Lunar surface albedo tile
Center latitude: 9.75
Center longitude: 23.626
Resolution (meters per pixel, mean): 182.14
Tile area (km^2): 34660.21
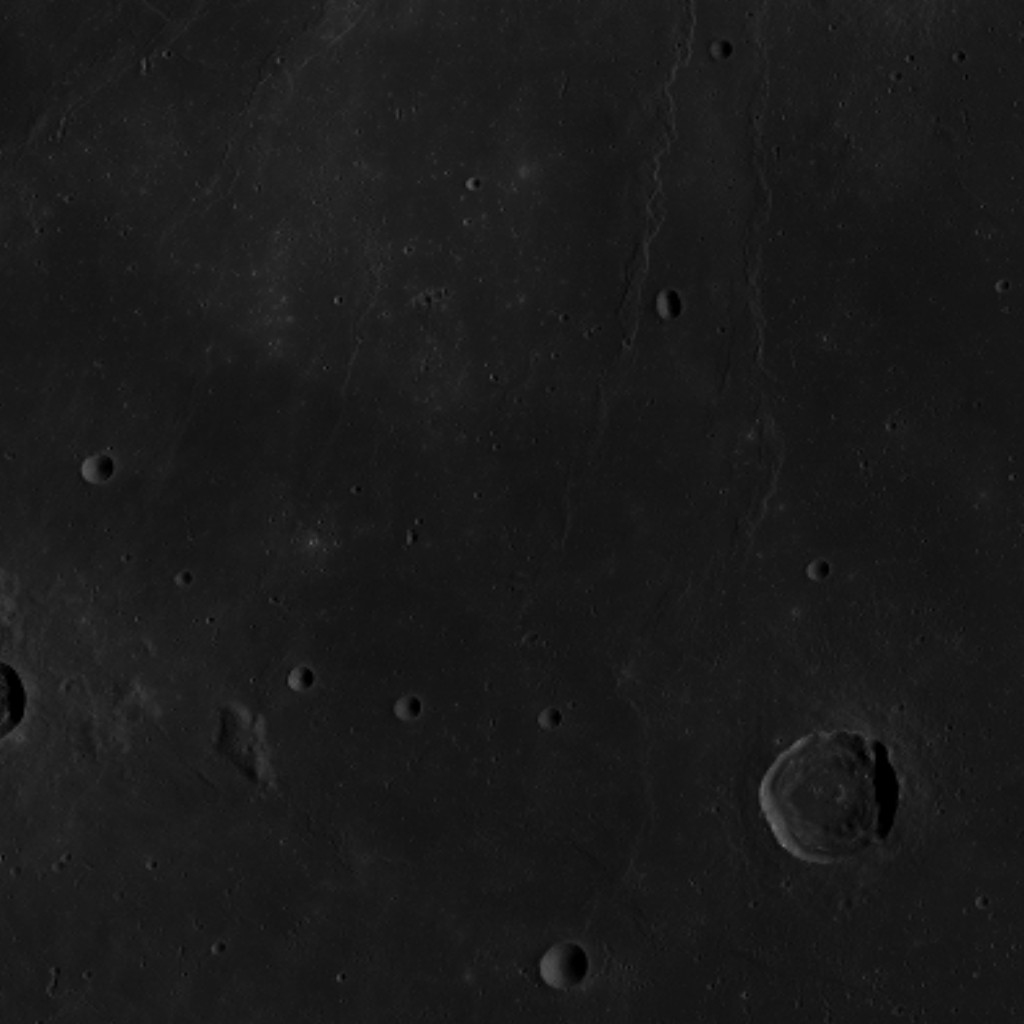